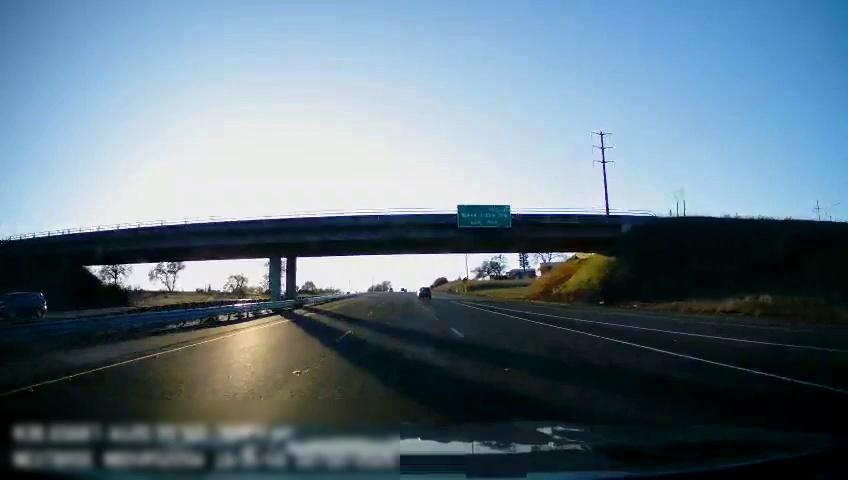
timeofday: Day
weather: Sunny
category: Drivable Space
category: Vehicles | SUV
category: Vehicles | SUV
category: Lanes | Current Lane
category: Lanes | Current Lane
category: Lanes | Alternate Lane
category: Lanes | Alternate Lane
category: Lanes | Alternate Lane
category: Lanes | Alternate Lane
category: Traffic | Signs